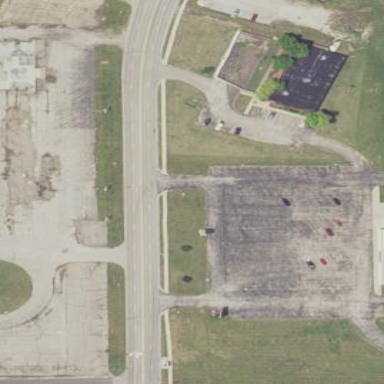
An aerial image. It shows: Paved parking area.